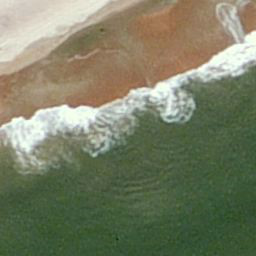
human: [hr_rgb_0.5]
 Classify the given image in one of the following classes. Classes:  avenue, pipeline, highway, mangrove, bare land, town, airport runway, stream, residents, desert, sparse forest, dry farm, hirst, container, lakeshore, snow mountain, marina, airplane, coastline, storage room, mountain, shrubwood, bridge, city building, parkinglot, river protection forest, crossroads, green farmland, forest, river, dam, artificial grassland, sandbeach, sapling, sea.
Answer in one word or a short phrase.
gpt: coastline